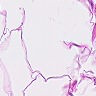
Metastatic tissue present: no